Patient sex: F
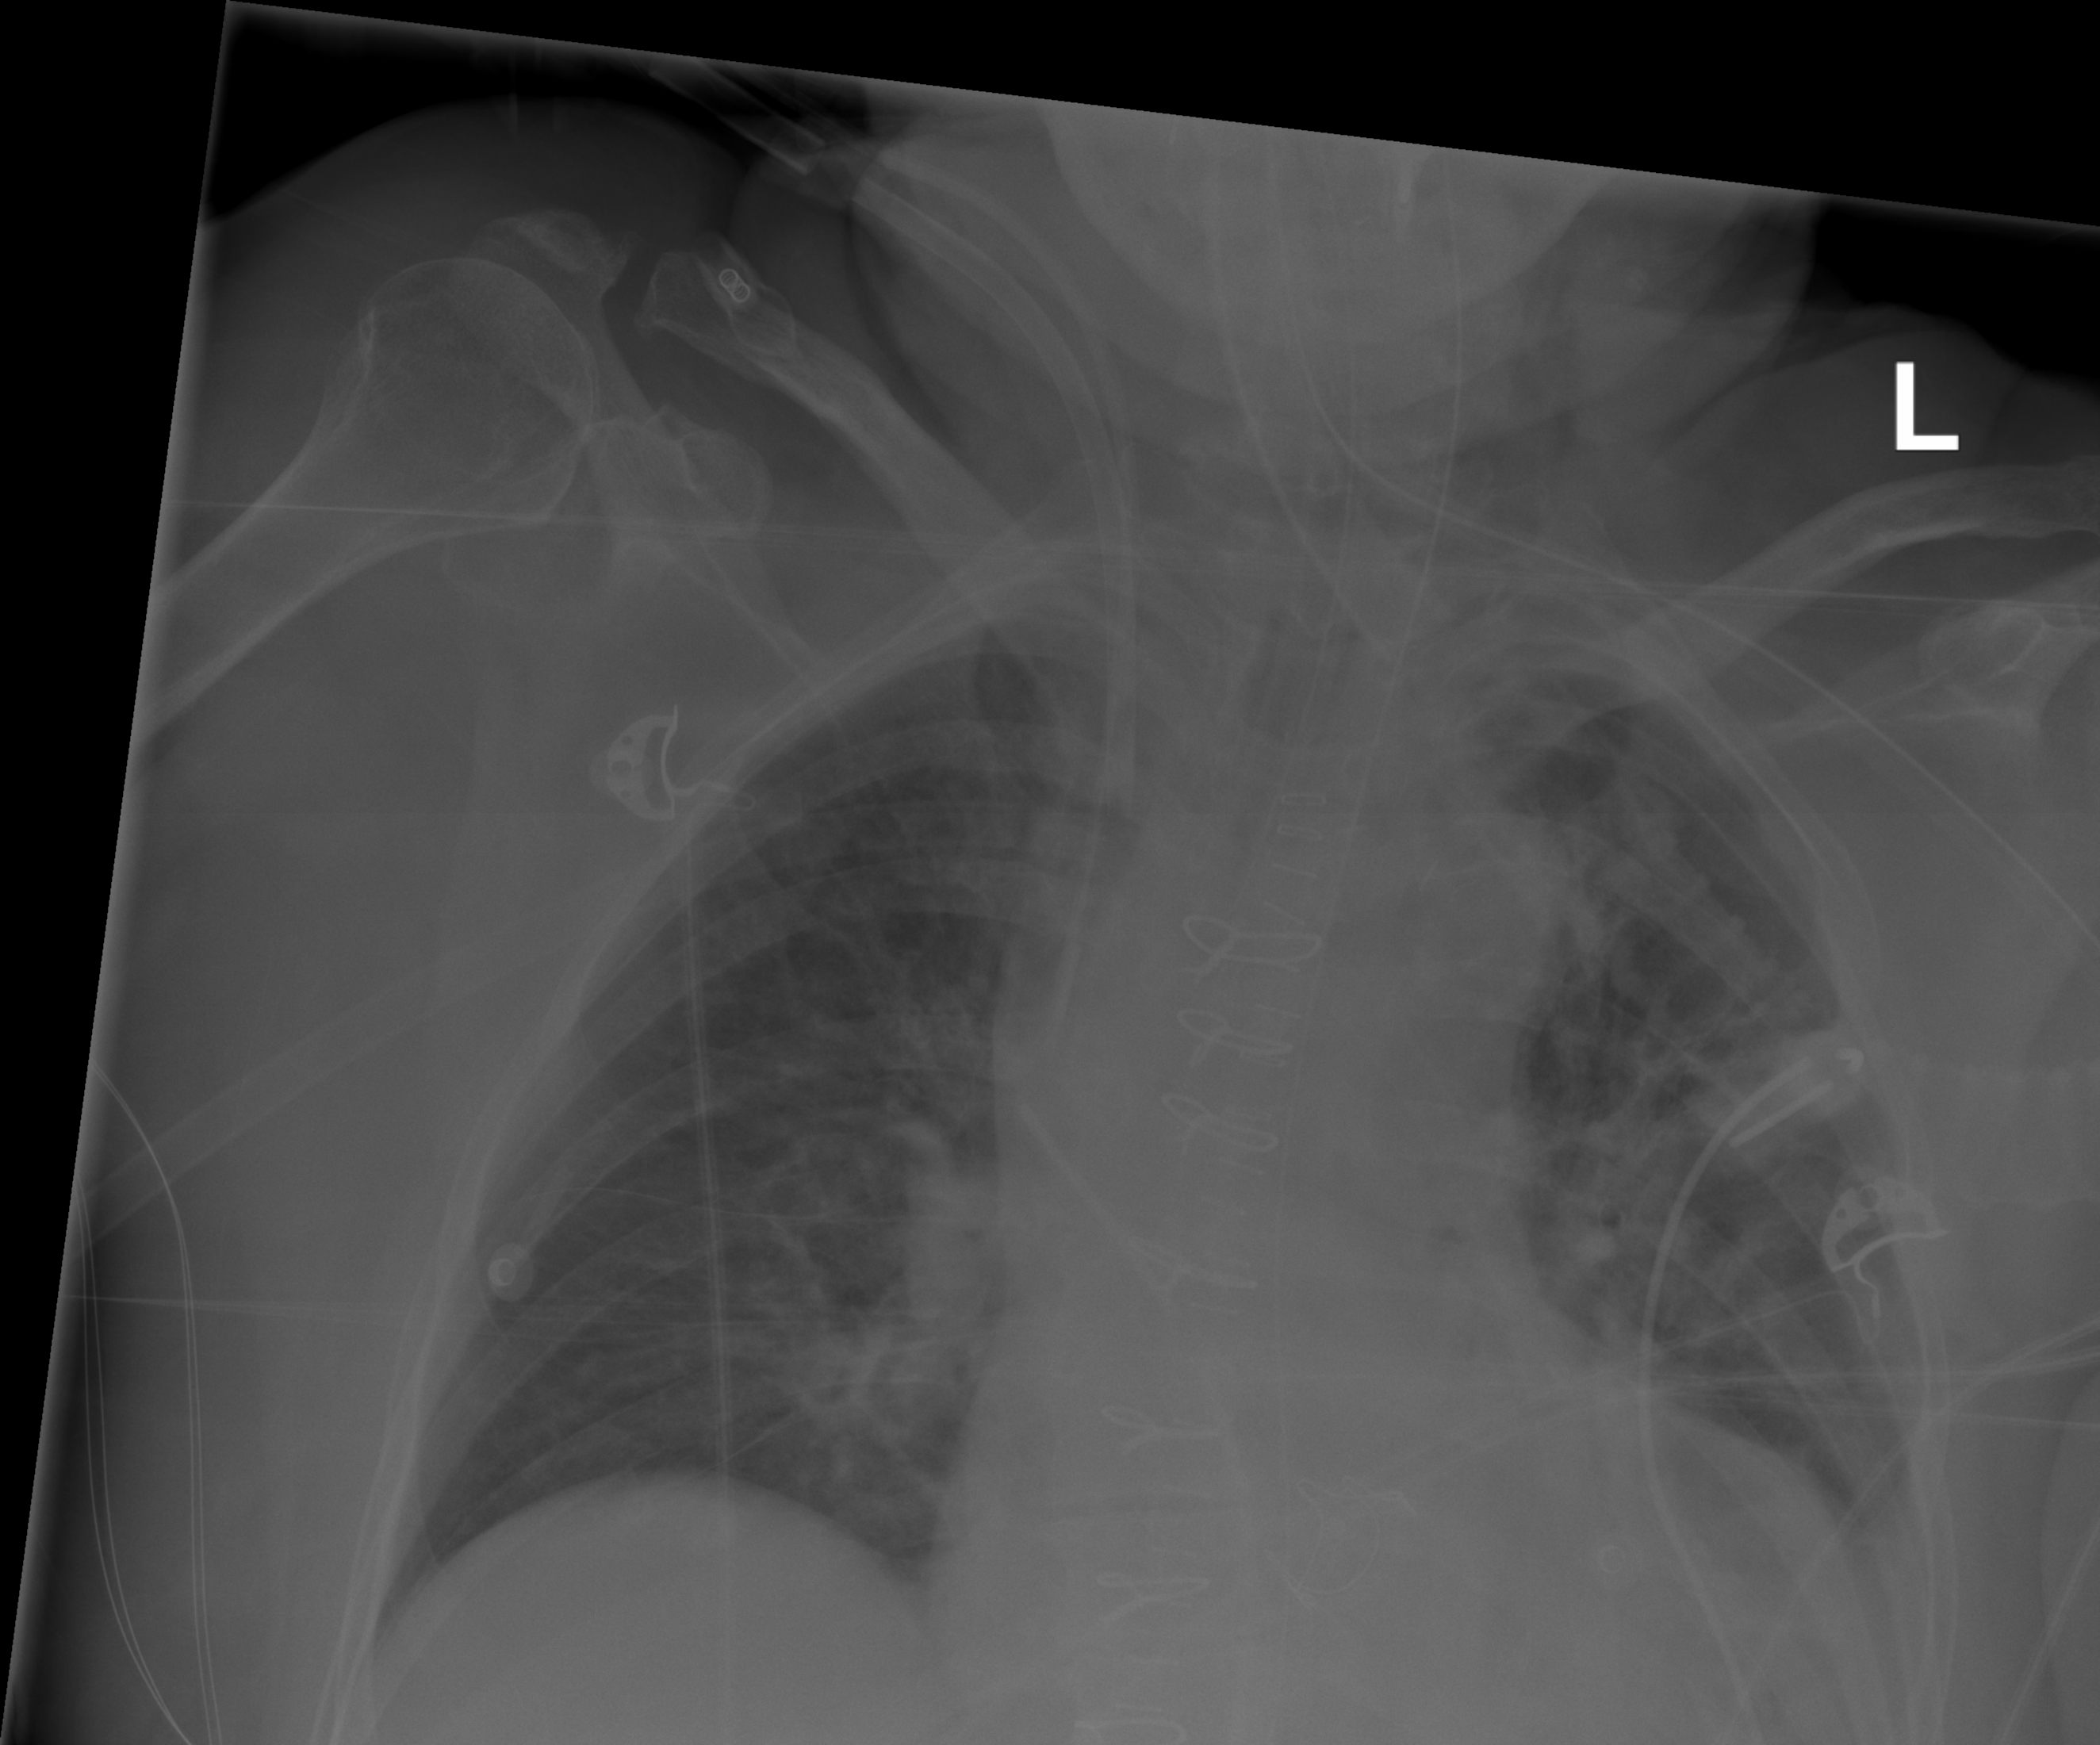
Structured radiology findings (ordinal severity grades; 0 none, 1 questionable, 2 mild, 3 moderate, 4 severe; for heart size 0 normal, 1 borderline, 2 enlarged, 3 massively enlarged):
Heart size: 2
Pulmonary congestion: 2
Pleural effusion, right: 0
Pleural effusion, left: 2
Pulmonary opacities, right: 0
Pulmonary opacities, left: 0
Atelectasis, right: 0
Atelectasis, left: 2